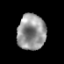
Tissue: prostate
Cell type: T cells
Senescence score: 0.3552
Nuclear area (px): 1001
Mean DAPI intensity: 147.224